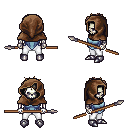
a pixel art fantasy rpg character, male body template, skeleton, blue vest, white pants, white blonde bedhead hairstyle, cloth hood, metal boots, spear, four views (front, back, left, right), 2x2 character sprite sheet, small pixel art, hard edges, no anti-aliasing